Field crop: maize
Growth stage: 2
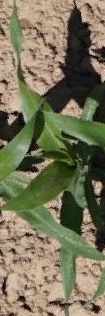
Species: maize